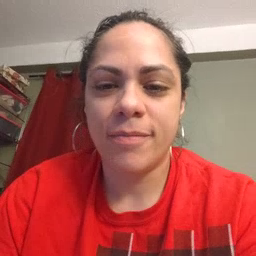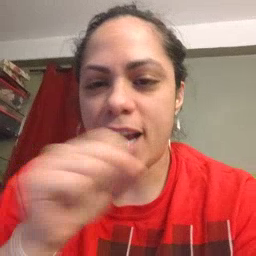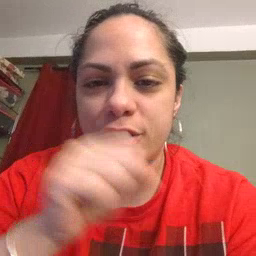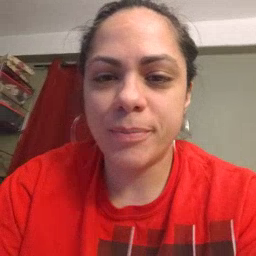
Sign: icecream